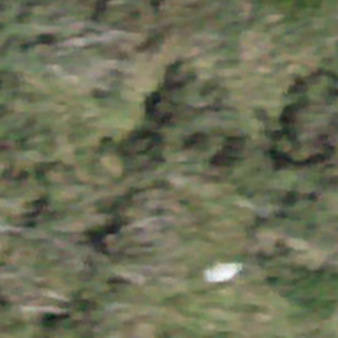
Label: other